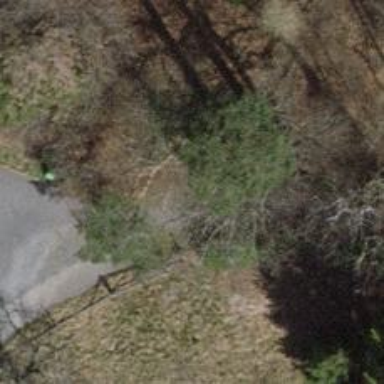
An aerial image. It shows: Brown bench.